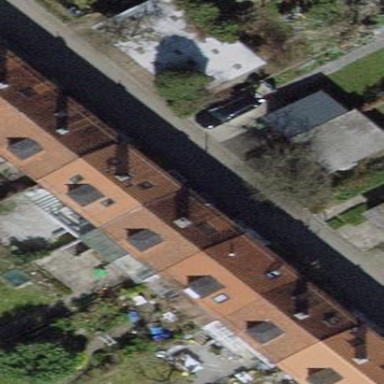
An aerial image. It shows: Semidetached house with tiled roof.